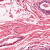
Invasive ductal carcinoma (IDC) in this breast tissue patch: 0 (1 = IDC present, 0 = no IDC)